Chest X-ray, PA view. Patient: 33 years old, sex F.
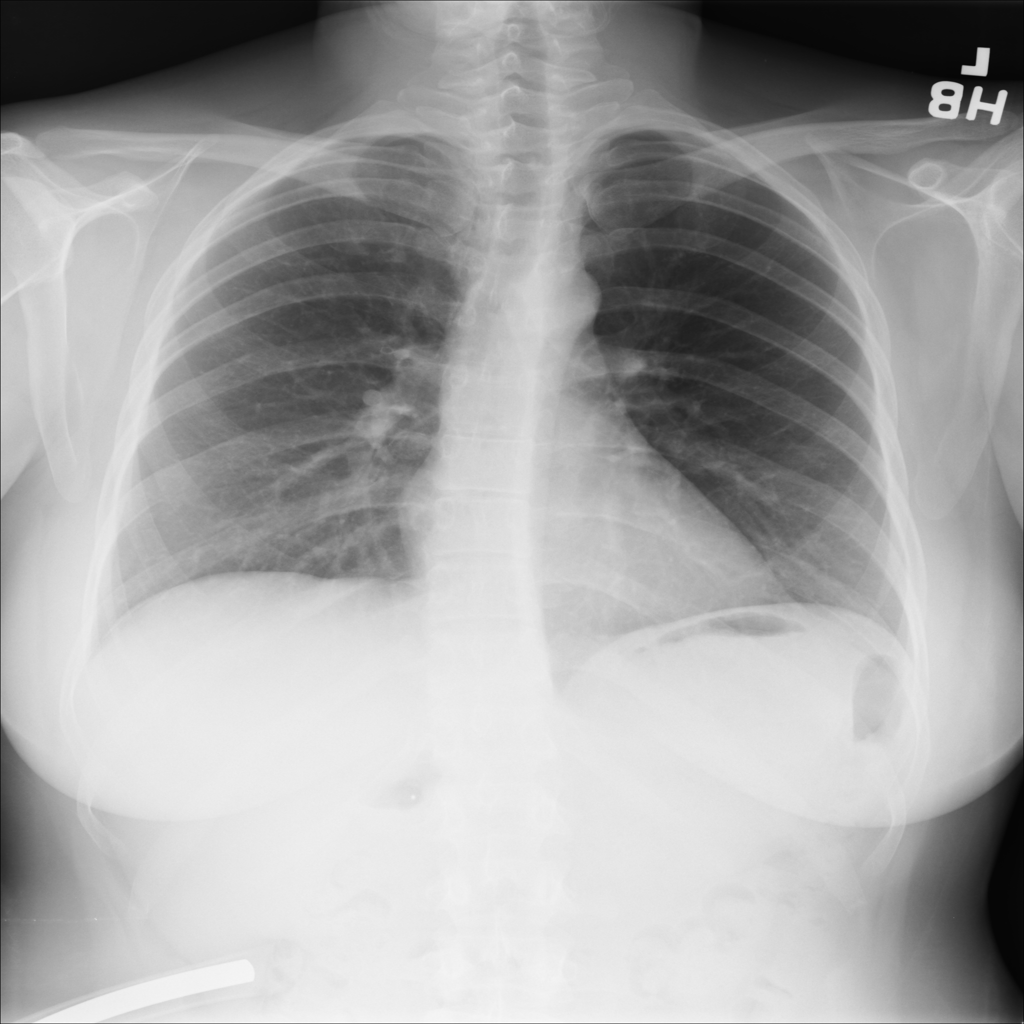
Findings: No Finding